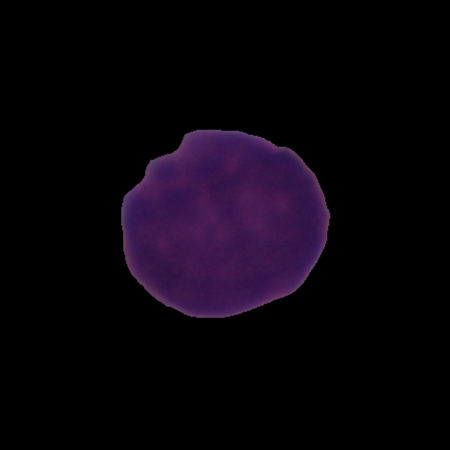
Label: cancer